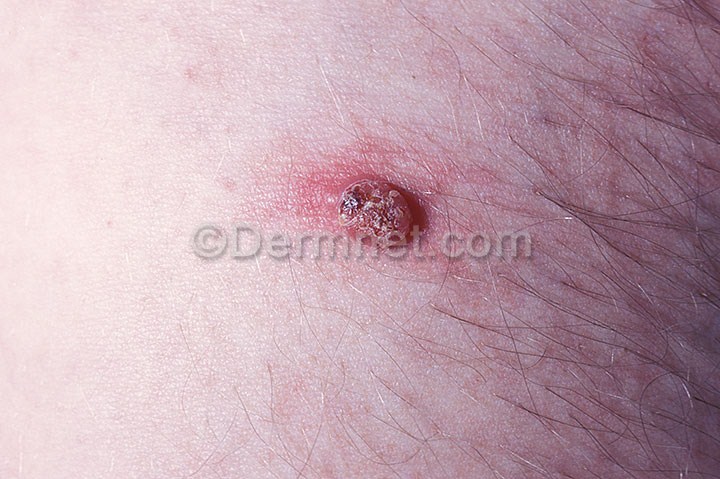
Disease: Warts Molluscum and other Viral Infections